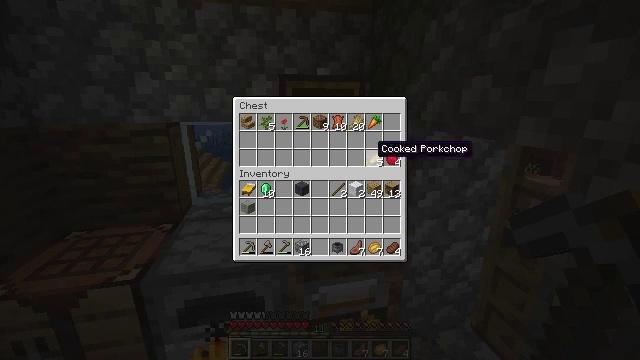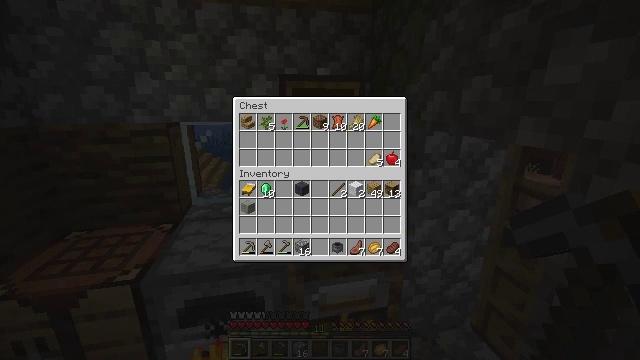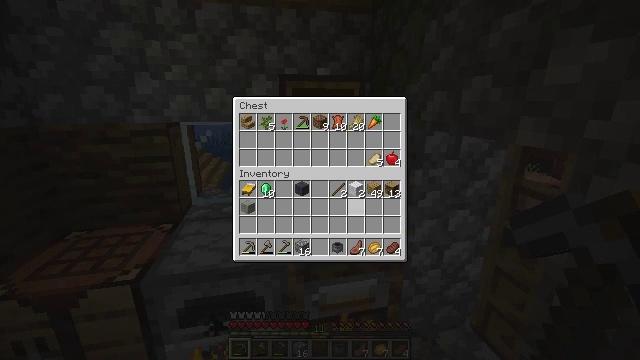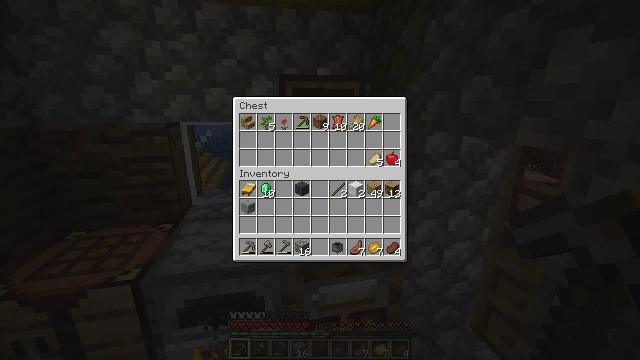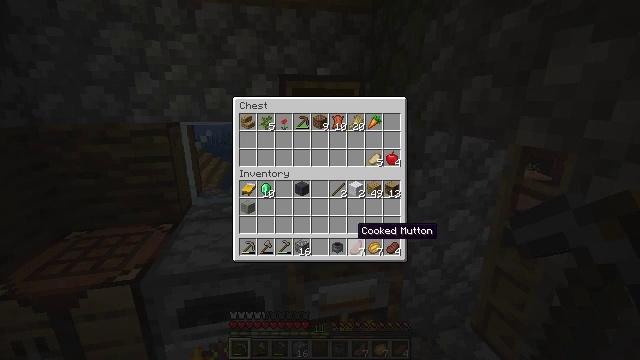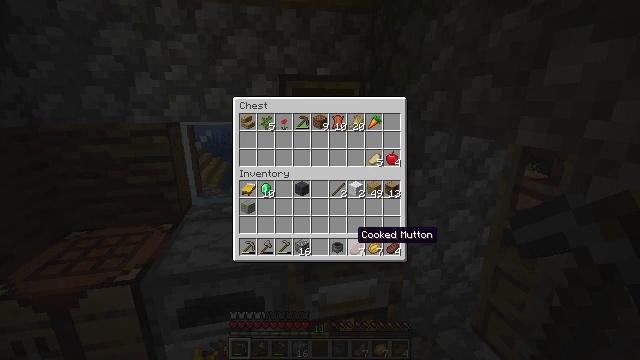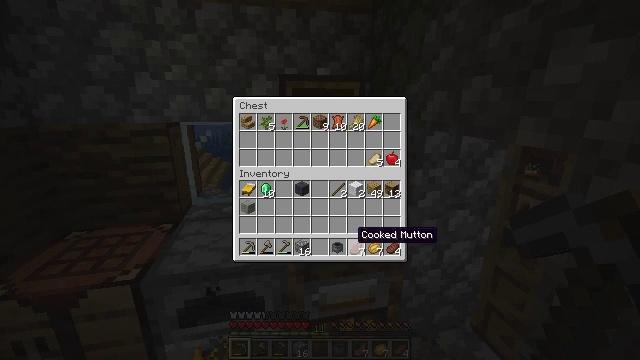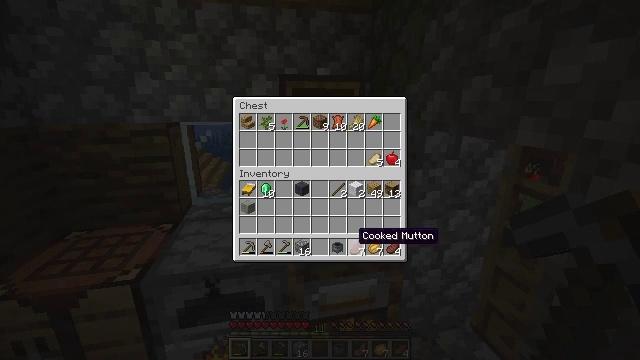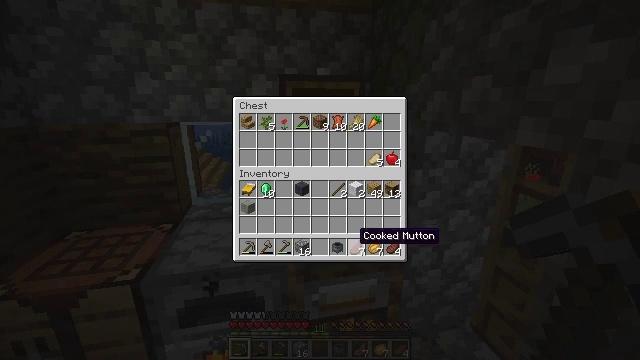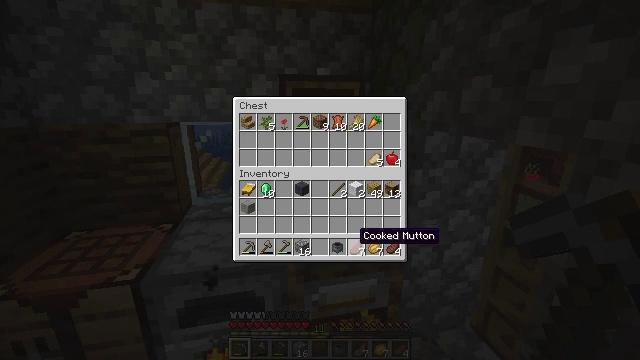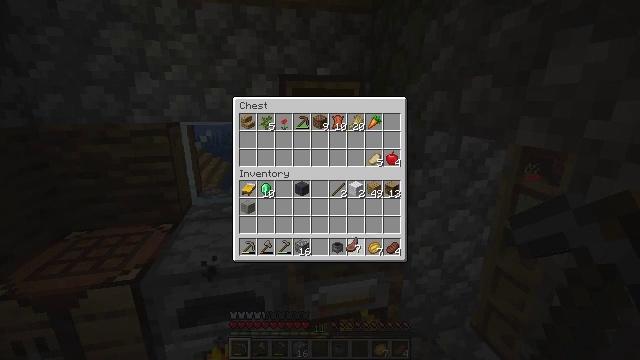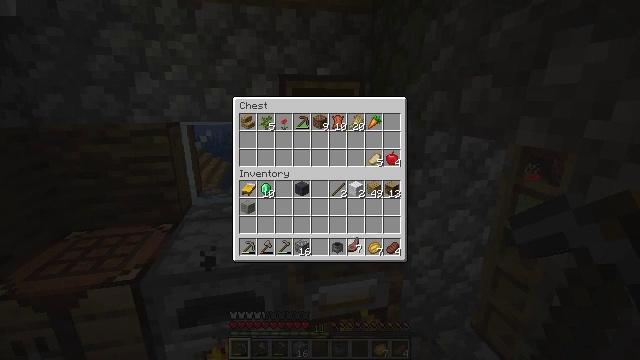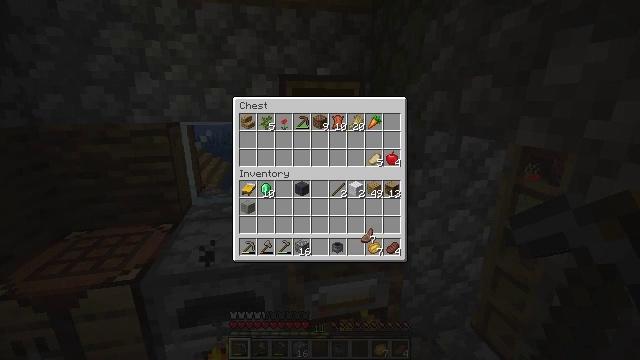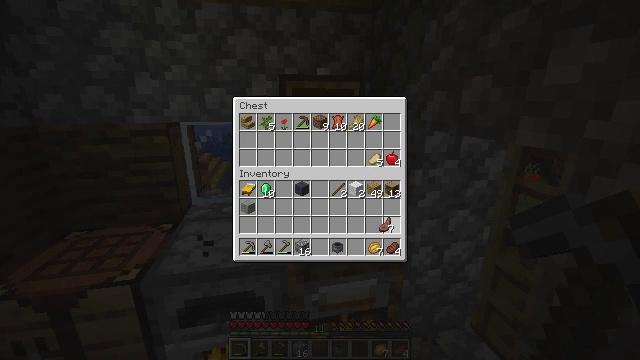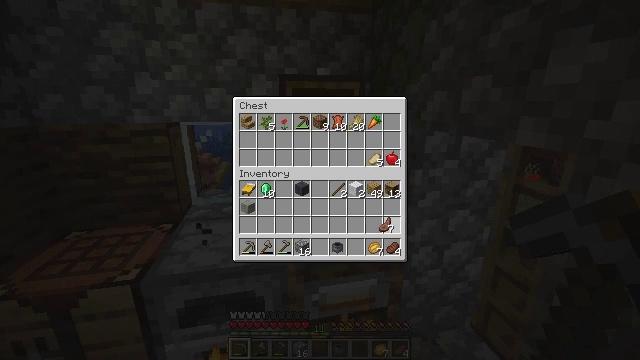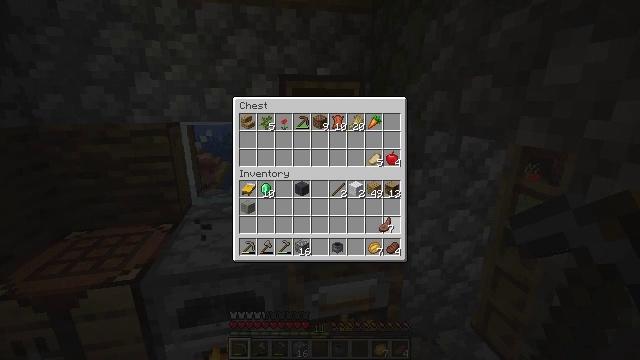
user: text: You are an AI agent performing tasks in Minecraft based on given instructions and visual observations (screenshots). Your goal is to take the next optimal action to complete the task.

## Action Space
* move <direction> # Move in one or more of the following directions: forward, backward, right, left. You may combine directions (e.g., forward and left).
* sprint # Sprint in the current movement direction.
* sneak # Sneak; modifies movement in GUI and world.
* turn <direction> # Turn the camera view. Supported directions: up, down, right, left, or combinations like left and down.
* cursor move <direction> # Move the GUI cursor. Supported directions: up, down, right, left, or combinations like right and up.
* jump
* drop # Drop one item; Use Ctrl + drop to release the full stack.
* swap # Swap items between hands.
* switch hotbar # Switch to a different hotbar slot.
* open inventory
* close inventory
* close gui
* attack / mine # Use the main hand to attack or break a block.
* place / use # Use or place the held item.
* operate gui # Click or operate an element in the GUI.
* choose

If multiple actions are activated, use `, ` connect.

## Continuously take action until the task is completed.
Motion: motion action
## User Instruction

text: Craft a leather helmet.
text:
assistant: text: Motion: cursor move down
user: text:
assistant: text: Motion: cursor move left and down
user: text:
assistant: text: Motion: cursor move down
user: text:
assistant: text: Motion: no_op
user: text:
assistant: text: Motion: no_op
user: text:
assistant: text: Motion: no_op
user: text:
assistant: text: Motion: no_op
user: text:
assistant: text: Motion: no_op
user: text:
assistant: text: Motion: no_op
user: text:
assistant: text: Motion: operate gui
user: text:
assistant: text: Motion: operate gui
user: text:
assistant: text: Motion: cursor move right and up
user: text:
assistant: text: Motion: cursor move right and up
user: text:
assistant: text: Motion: no_op
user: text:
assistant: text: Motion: no_op
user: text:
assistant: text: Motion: no_op
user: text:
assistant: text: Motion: no_op
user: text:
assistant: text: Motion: no_op
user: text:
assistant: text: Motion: no_op
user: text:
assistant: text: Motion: no_op
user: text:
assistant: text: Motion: operate gui
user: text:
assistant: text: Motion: operate gui
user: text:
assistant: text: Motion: no_op
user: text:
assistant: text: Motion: no_op
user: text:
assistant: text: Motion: no_op
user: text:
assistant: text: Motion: no_op
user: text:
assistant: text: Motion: no_op
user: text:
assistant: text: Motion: no_op
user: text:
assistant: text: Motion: no_op
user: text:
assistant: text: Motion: cursor move left